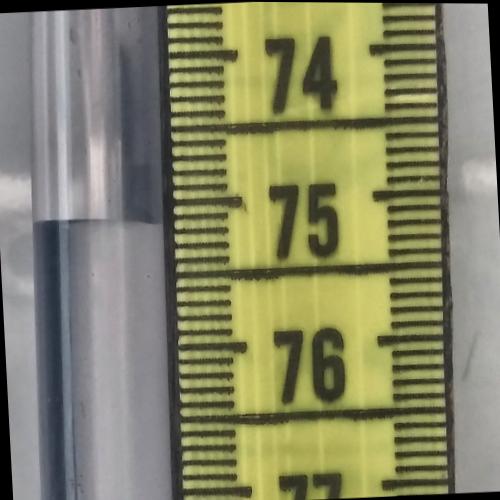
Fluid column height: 75.1 cm